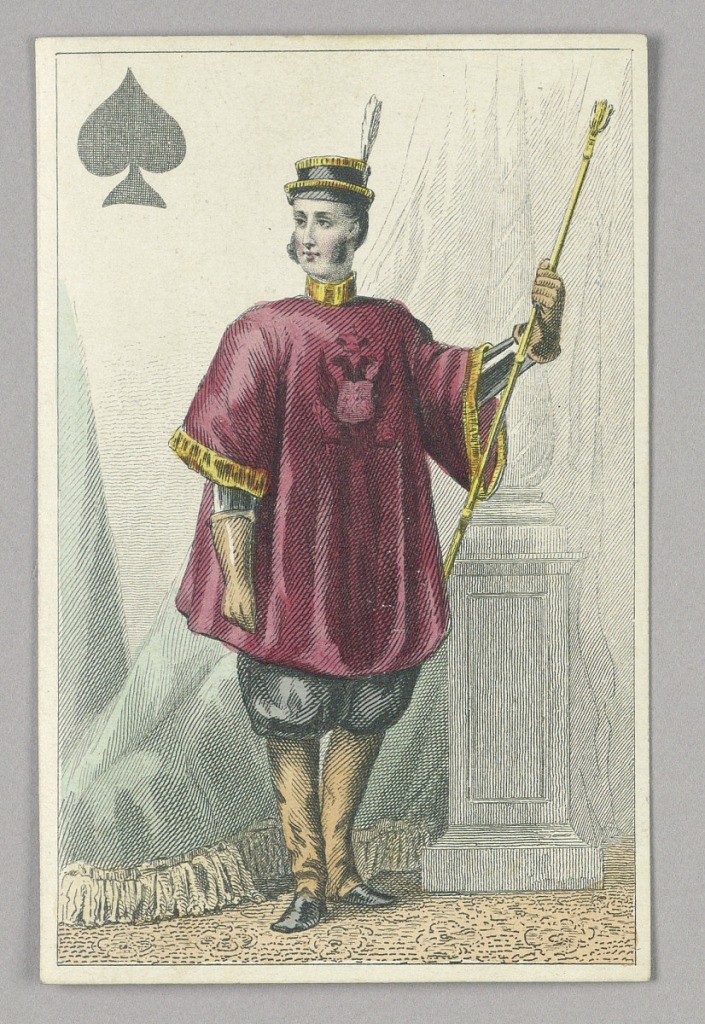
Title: Russian Guard, Jack of Spades from Set of "Jeu Imperial–Second Empire–Napoleon III" Playing Cards
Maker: B.P. Grimaud, Paris, France
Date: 1858
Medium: Lithograph on glazed paper
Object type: Playing Card
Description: Russian Guard, Jack of Spades from Set of "Jeu Imperial-Second Empire-Napoleon III" Playing Cards.